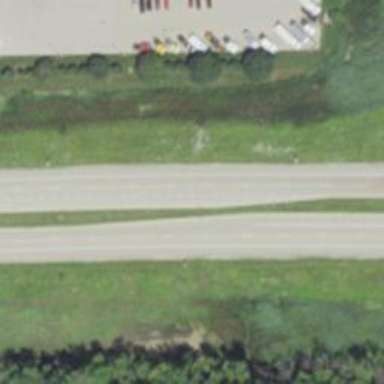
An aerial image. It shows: Primary highway that is also expressway.